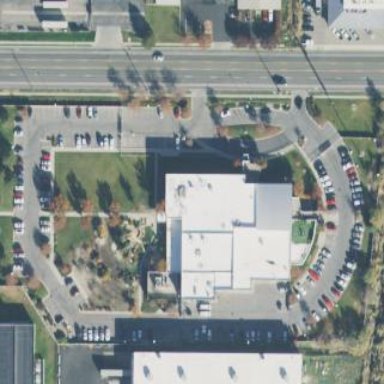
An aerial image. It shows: Television studio building.